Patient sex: M
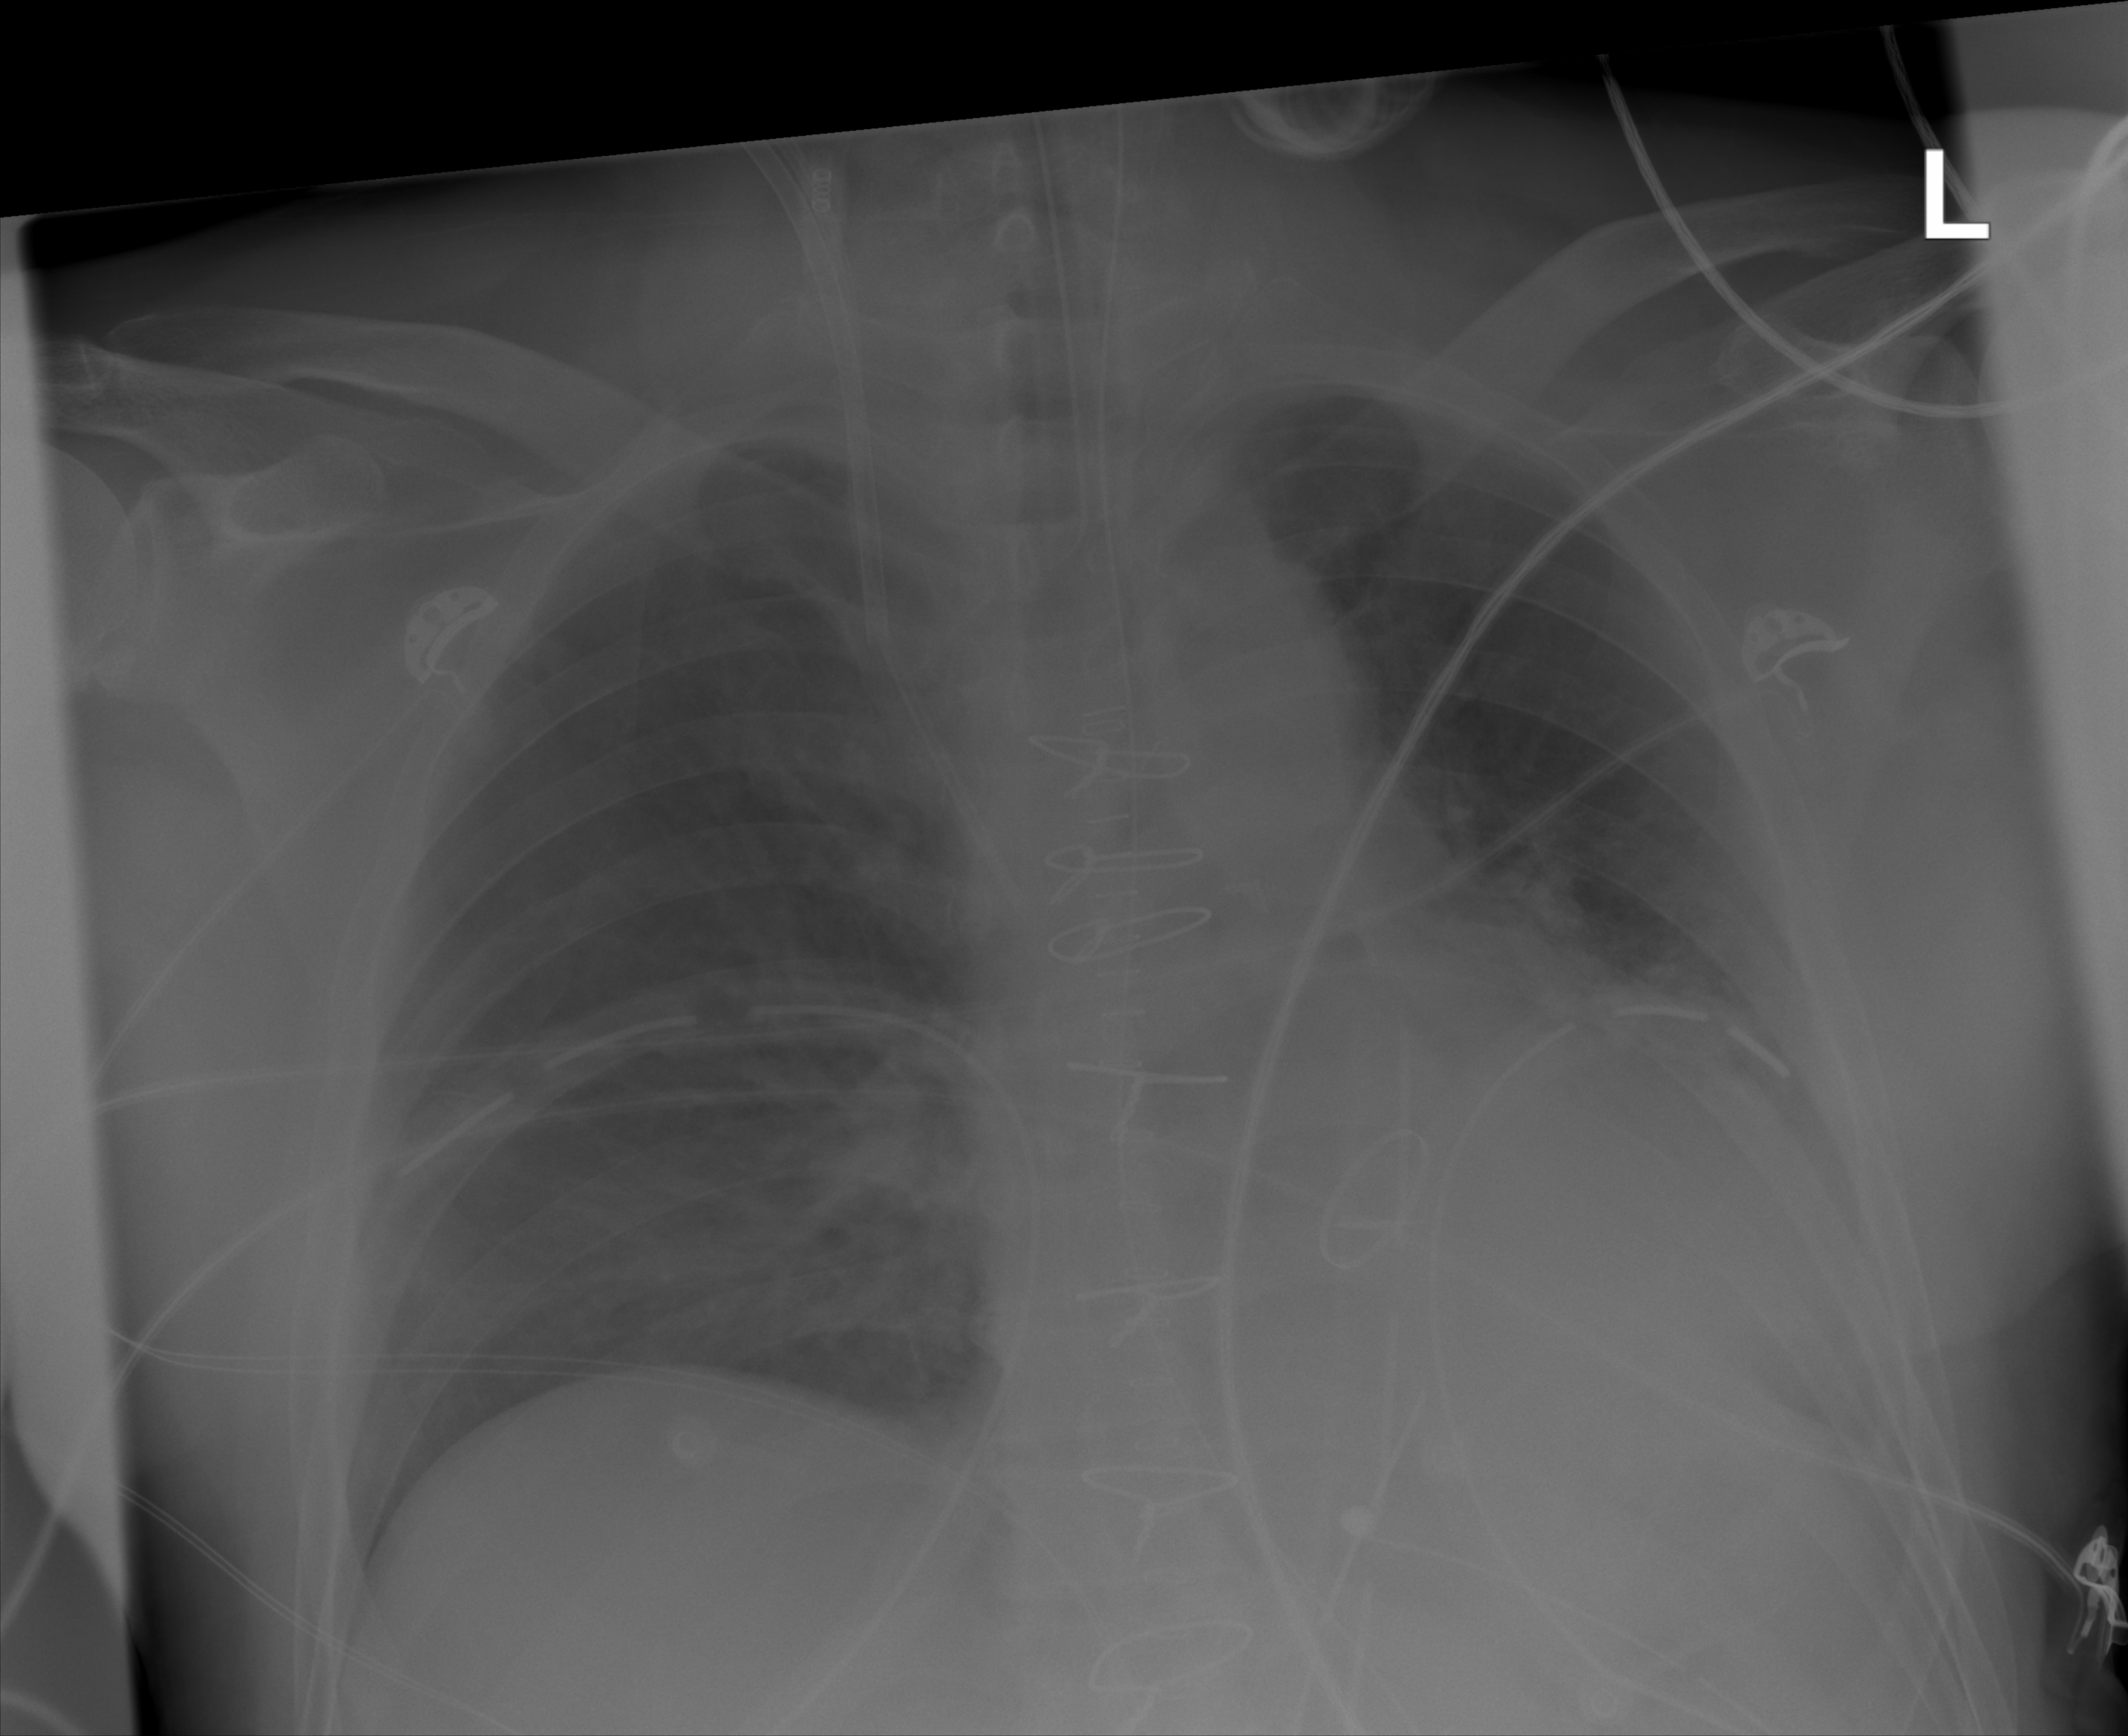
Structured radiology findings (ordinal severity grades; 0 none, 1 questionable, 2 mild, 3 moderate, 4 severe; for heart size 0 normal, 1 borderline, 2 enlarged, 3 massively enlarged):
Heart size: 2
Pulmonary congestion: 0
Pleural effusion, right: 0
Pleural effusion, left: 2
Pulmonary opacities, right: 0
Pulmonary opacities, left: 0
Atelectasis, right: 0
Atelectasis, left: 3